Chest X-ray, PA view. Patient: 44 years old, sex M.
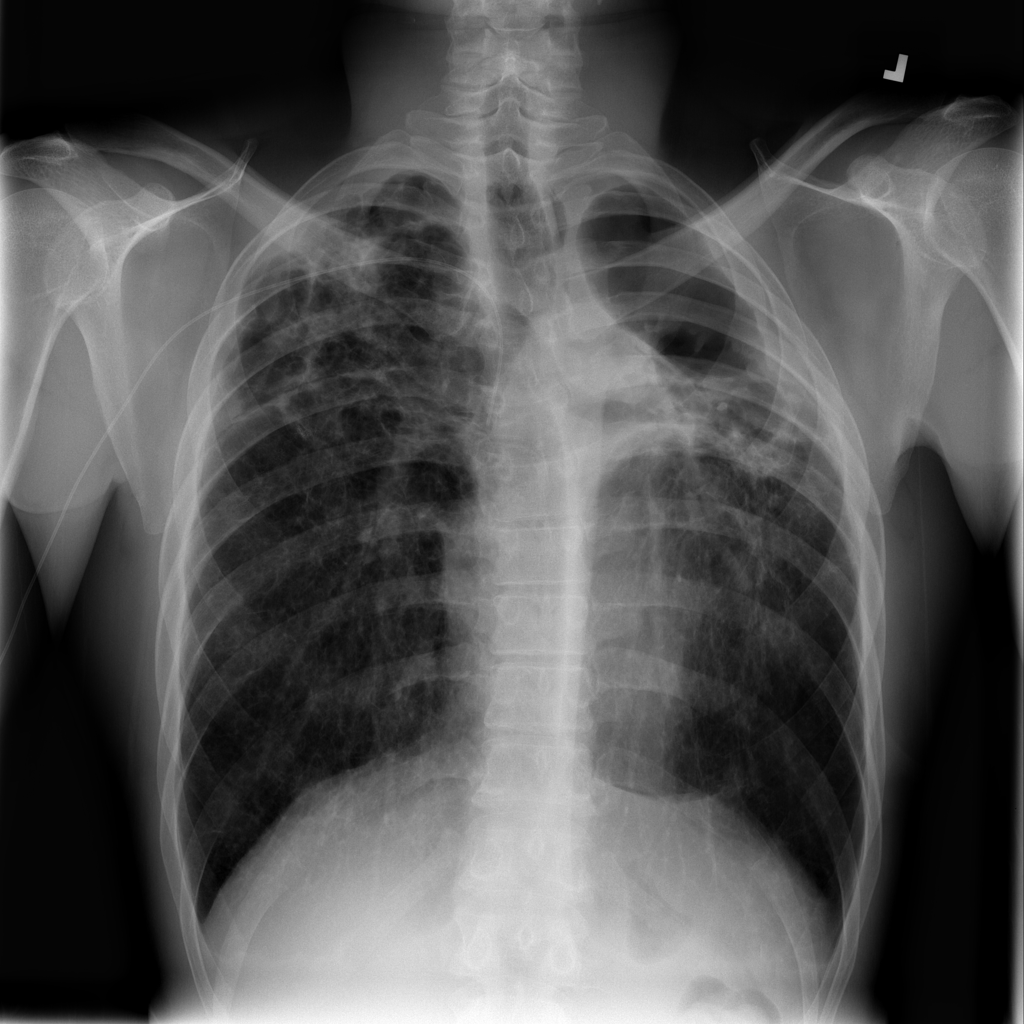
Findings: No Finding